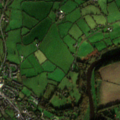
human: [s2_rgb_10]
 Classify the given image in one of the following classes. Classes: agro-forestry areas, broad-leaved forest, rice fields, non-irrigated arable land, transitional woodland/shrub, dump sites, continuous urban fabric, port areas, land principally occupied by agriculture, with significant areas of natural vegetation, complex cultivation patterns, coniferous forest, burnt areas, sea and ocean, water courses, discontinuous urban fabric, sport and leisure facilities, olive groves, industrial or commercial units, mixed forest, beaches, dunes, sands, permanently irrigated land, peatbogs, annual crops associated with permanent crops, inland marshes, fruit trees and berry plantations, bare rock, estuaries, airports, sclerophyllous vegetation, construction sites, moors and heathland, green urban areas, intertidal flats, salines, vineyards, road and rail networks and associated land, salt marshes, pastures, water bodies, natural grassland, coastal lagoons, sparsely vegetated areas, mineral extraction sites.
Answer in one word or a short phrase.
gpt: discontinuous urban fabric, pastures, complex cultivation patterns, coniferous forest